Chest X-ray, PA view. Patient: 27 years old, sex F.
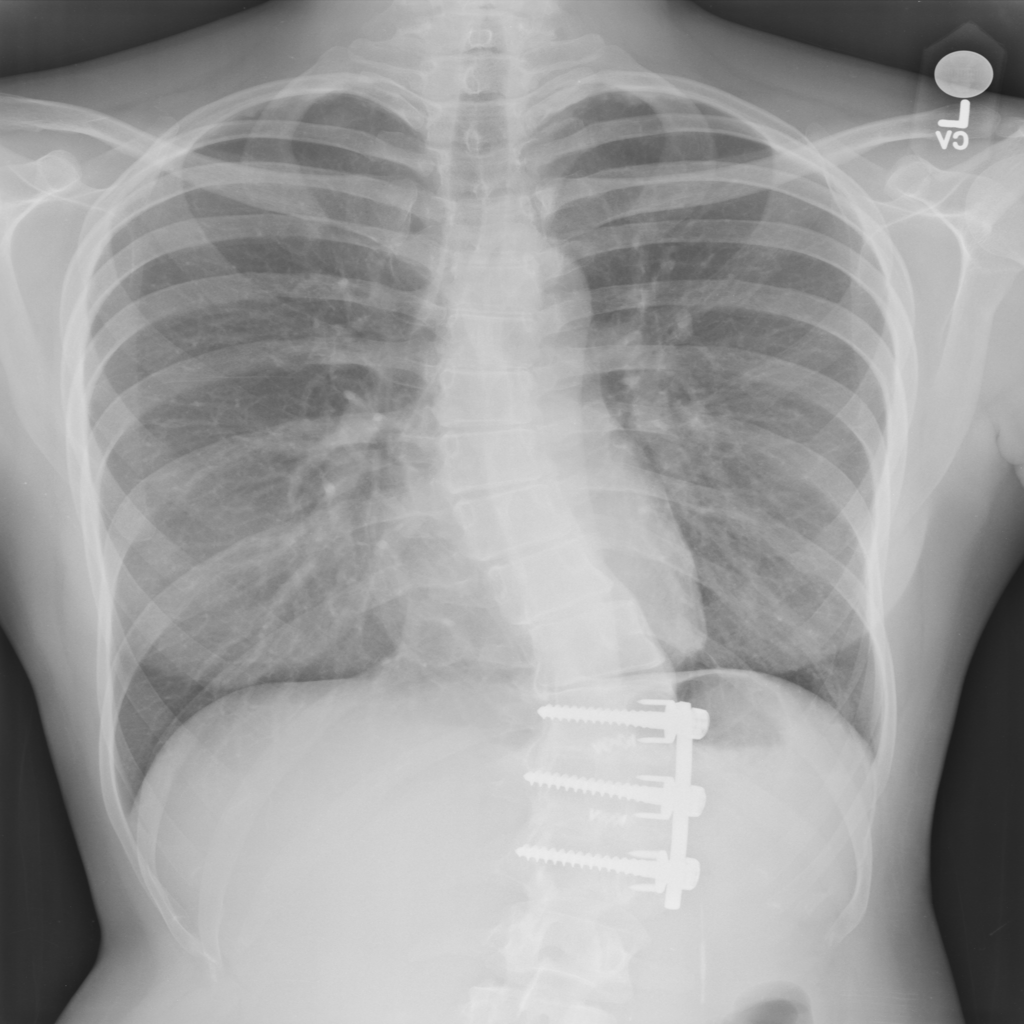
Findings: Fibrosis